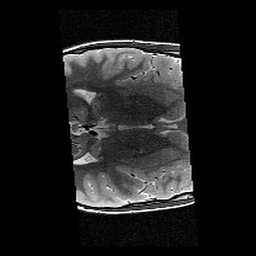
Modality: T2w
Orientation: axial
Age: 13
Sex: male
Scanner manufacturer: siemens
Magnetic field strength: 3 T
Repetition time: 9.23 s
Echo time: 0.067 s